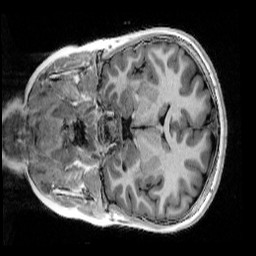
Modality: UNIT1_denoised
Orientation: coronal
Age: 10
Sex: female
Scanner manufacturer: siemens
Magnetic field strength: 3 T
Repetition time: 4 s
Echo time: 0.00303 s